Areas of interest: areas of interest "Traffic and Vehicle Management"
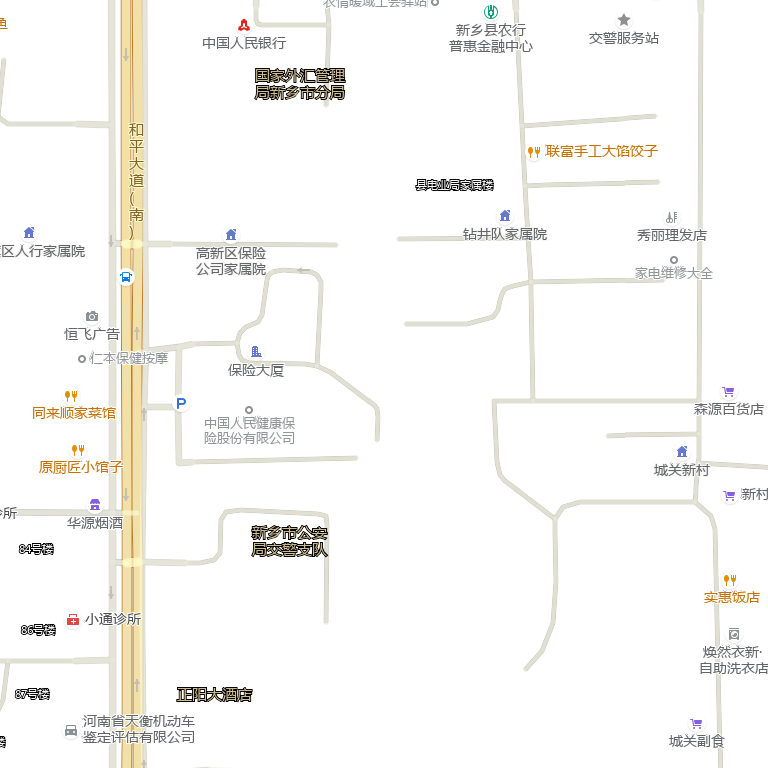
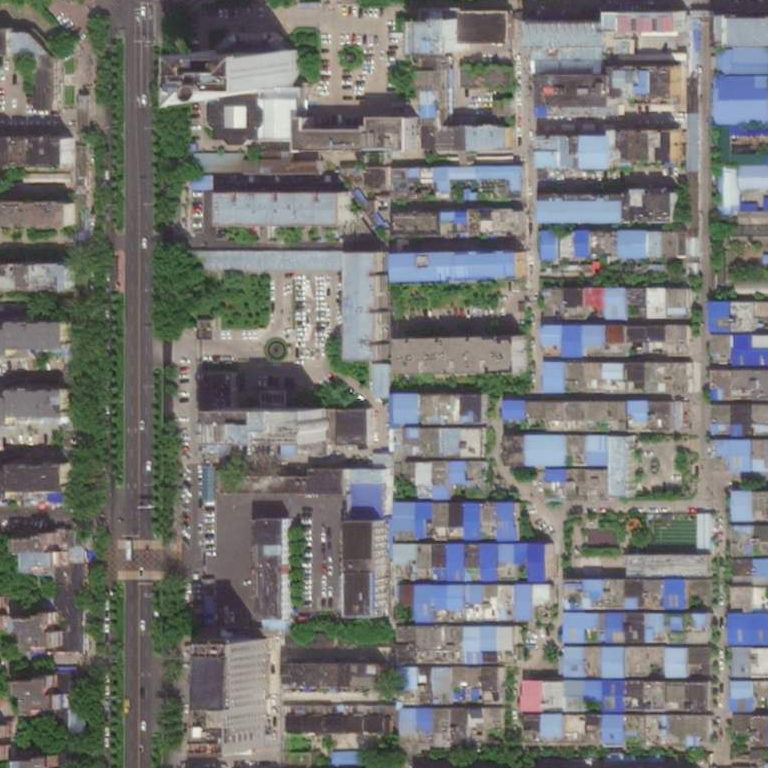